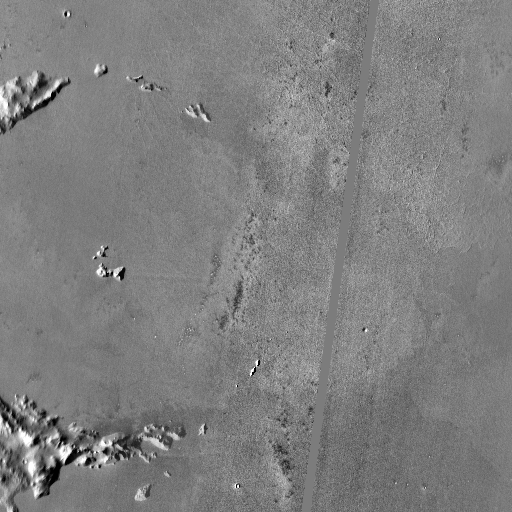
Crater classes present: Background, Other